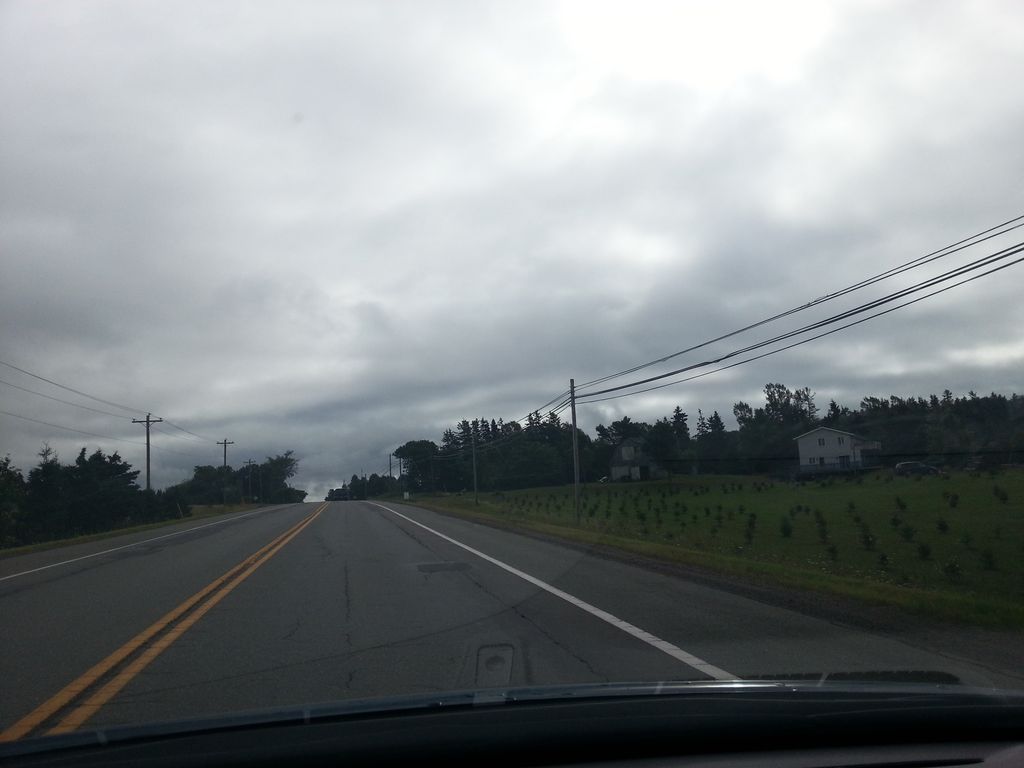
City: charlottetown